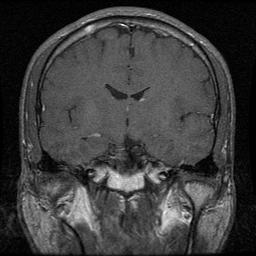
Label: pituitary